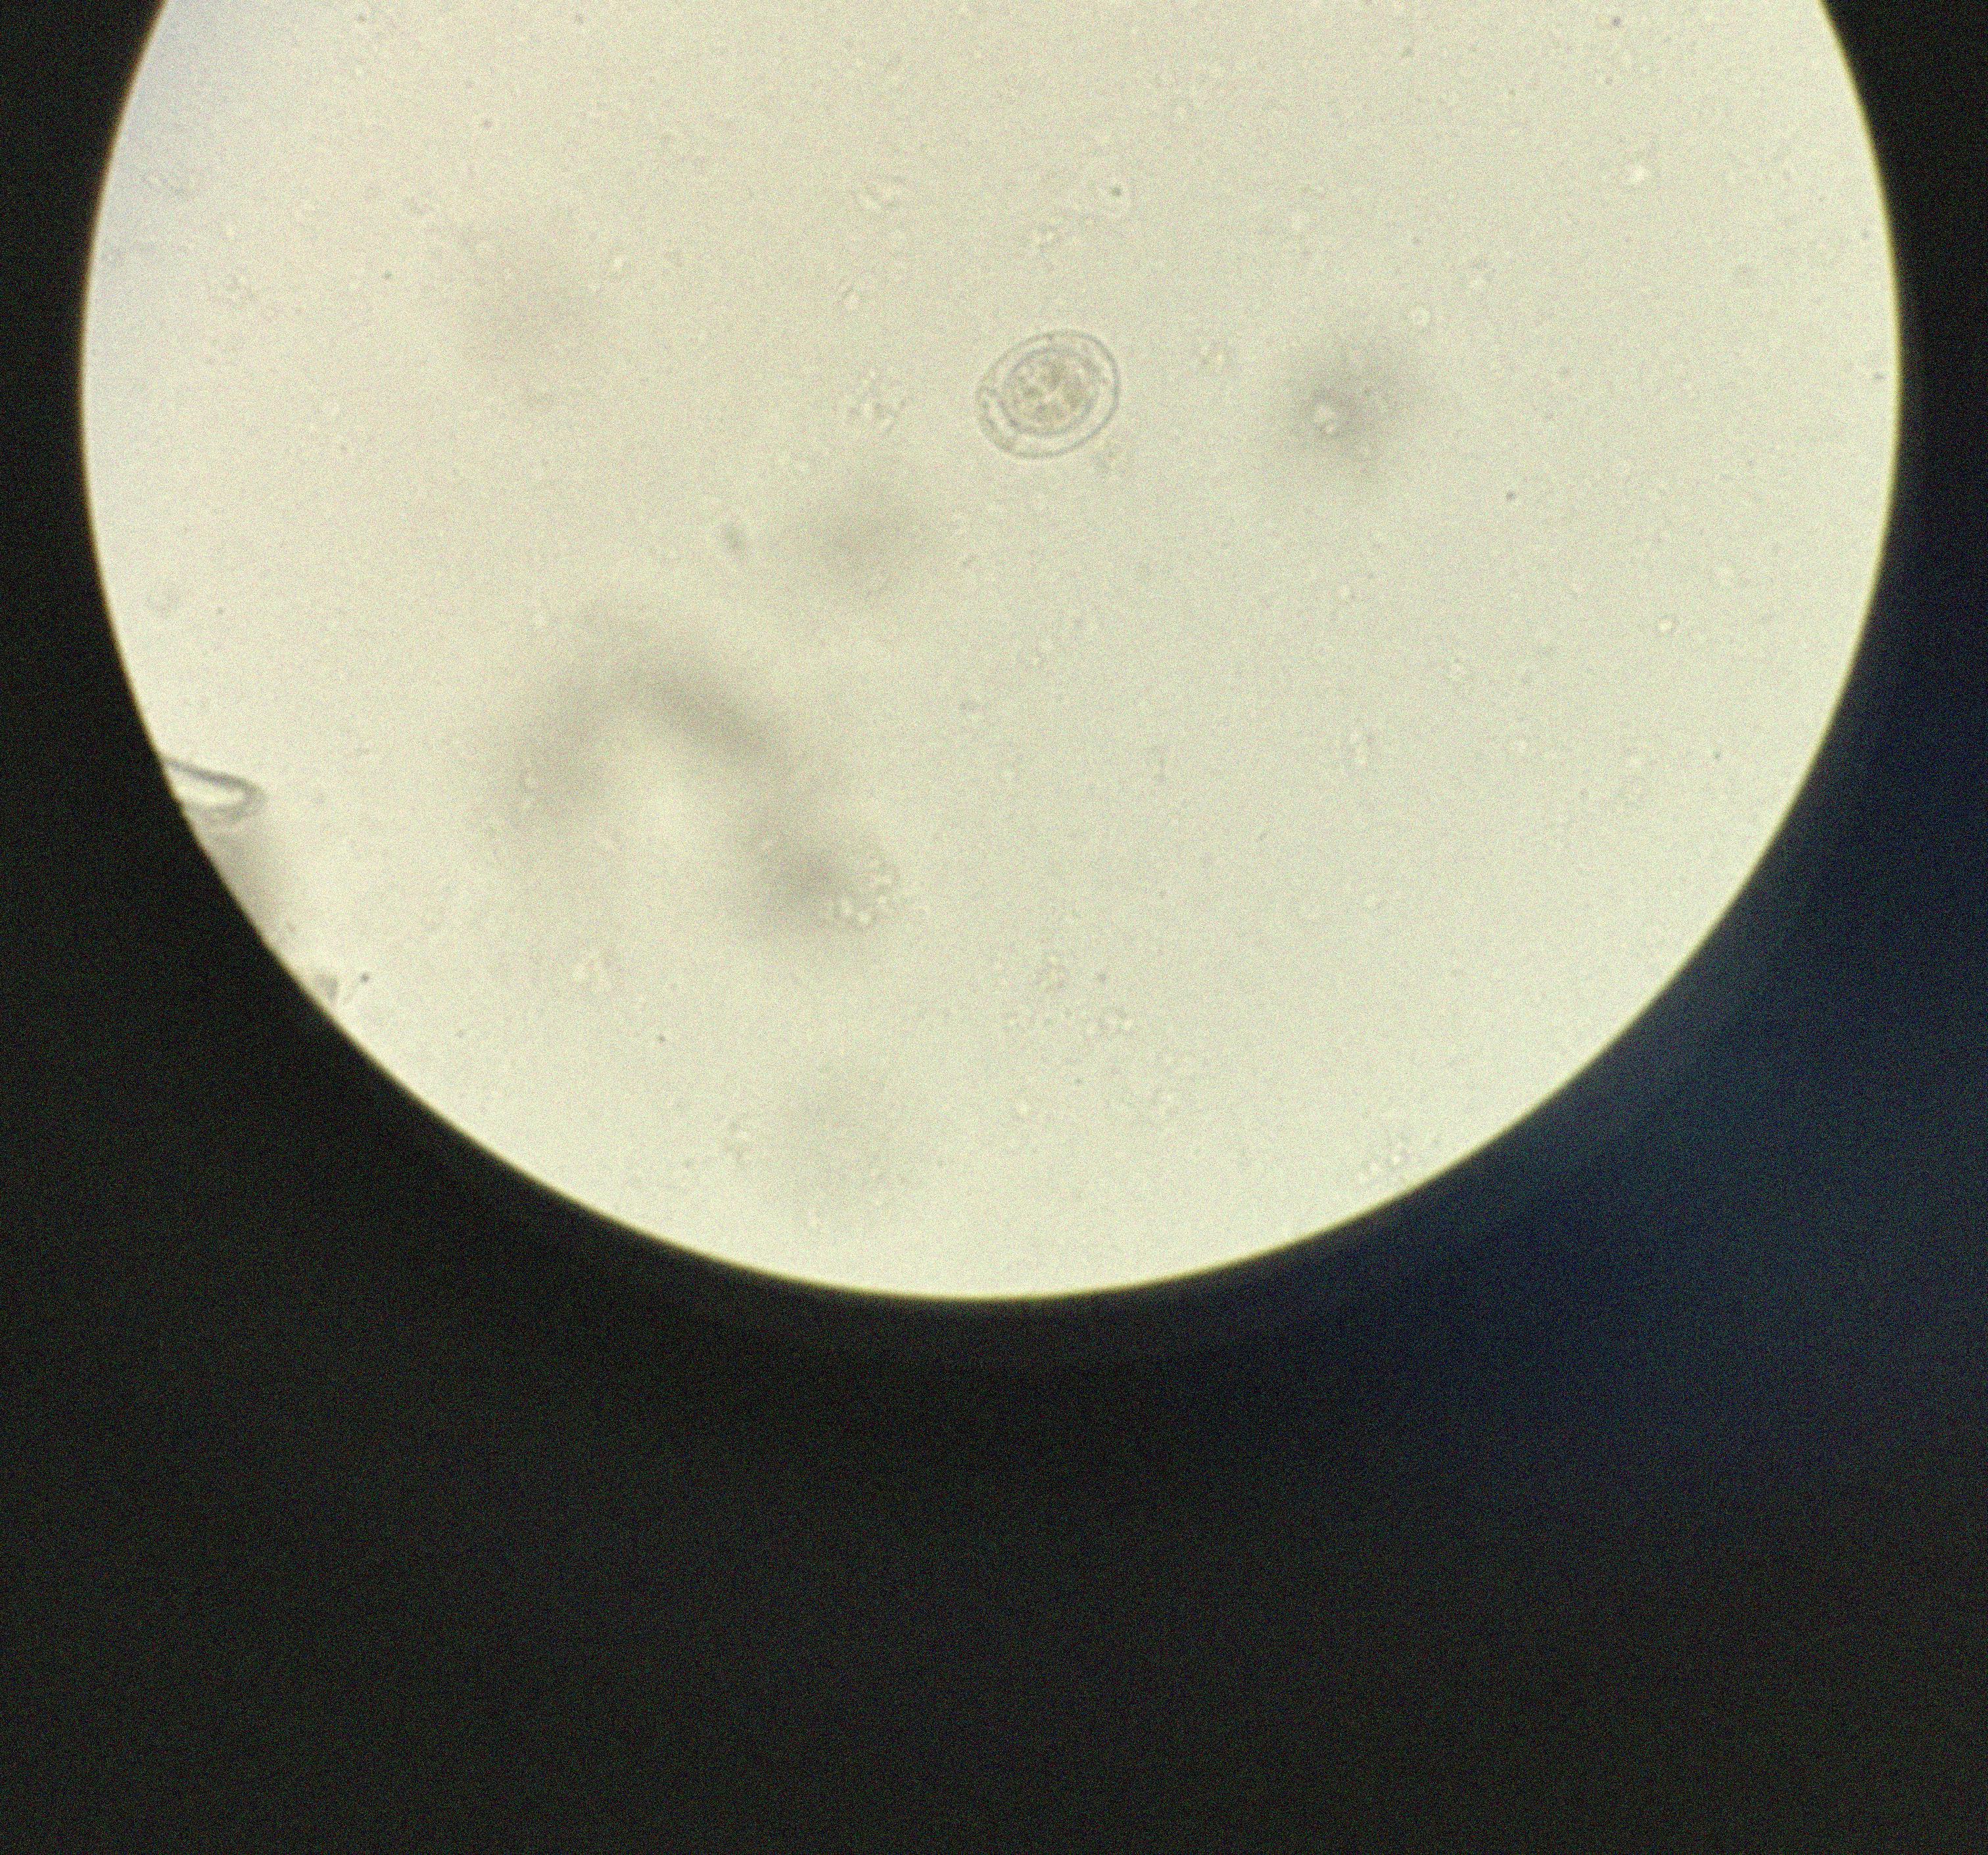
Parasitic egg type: Hymenolepis nana